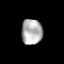
Tissue: lung
Cell type: Endothelial cells
Senescence score: 0.2164
Nuclear area (px): 523
Mean DAPI intensity: 175.533